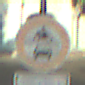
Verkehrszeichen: VerbotKraftfahrzeuge
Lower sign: ZeitangabenMitBeschraenkungAufWochentage1
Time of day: SunriseSunset
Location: Outdoor (Suburban)
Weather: PartlyCloudy
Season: NotSpecified
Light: Natural